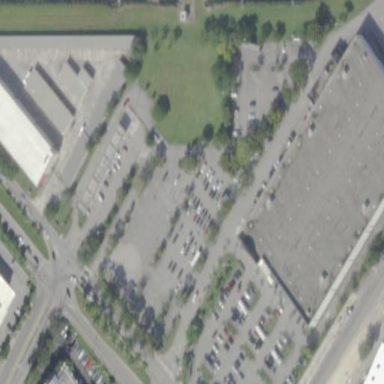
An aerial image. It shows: Retail area.